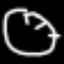
Label: clock